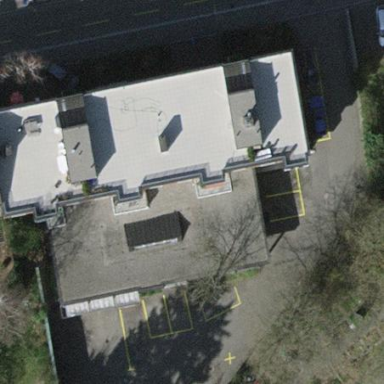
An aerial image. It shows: View of roof of building.